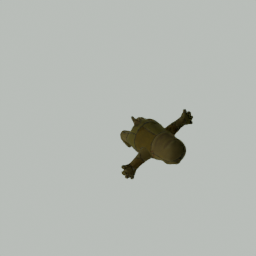
Label: animals